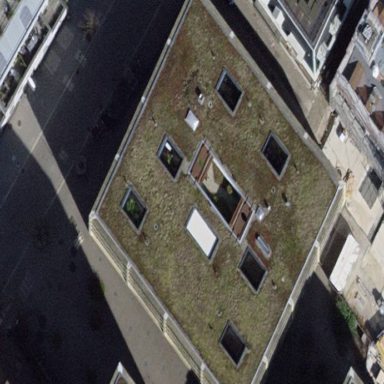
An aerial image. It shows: Building with flat gray roof and yellow walls.